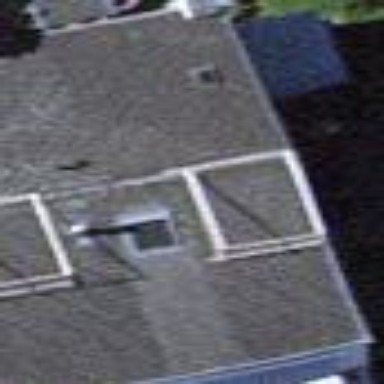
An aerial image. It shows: Terrace building.